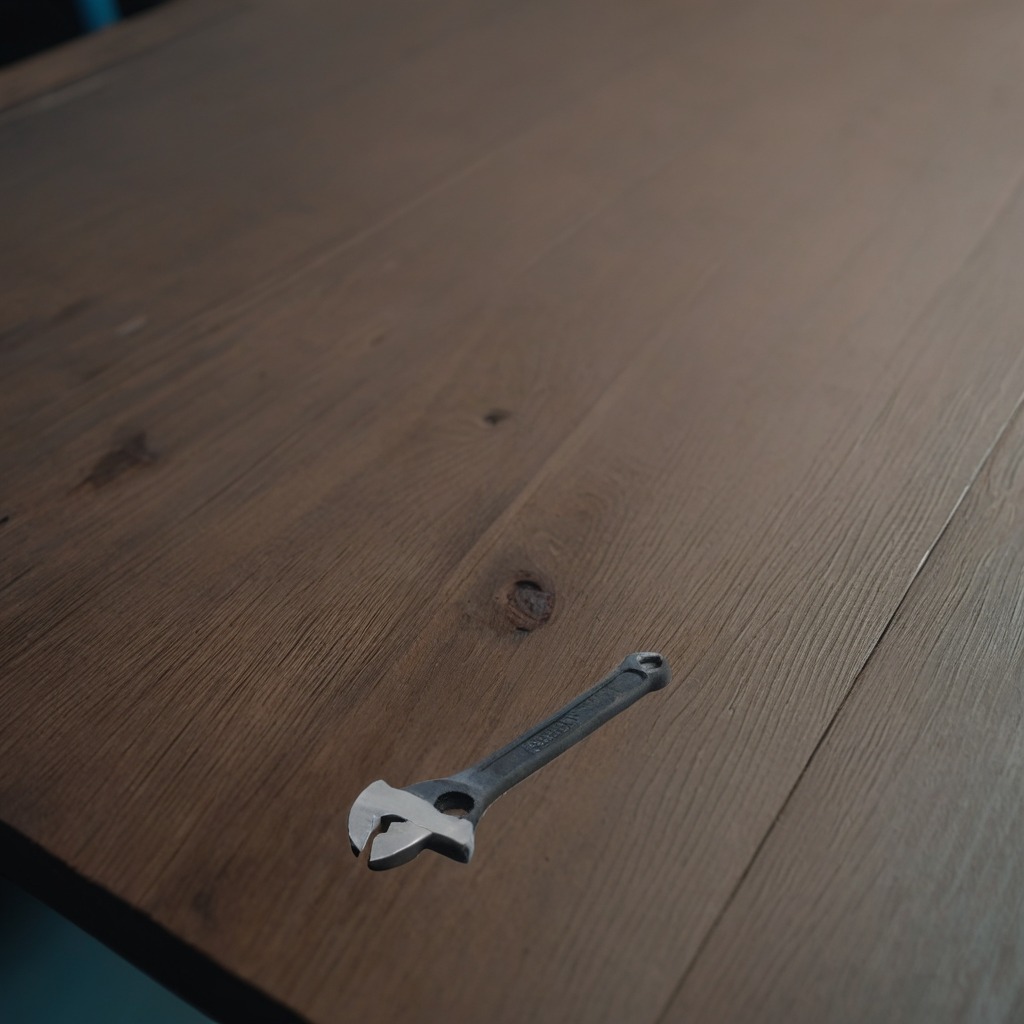
An wrench is lying on a old table with faint burn marks in a small garage at twilight.